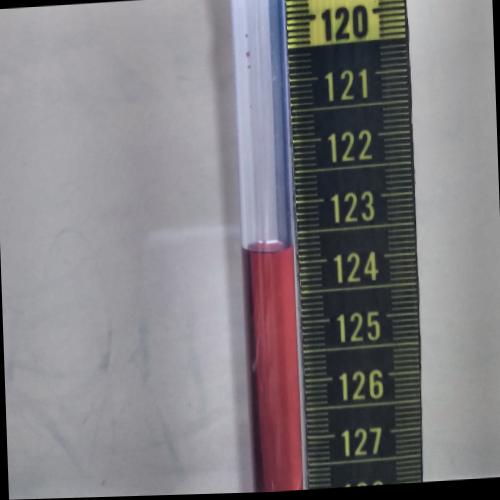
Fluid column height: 123.8 cm